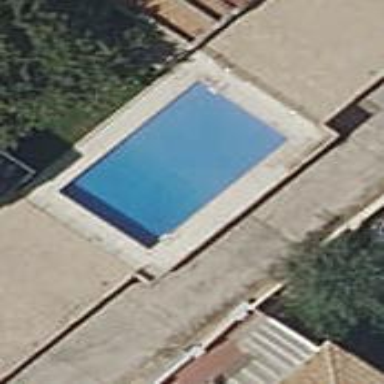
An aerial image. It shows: Swimming pool located in leisure land.